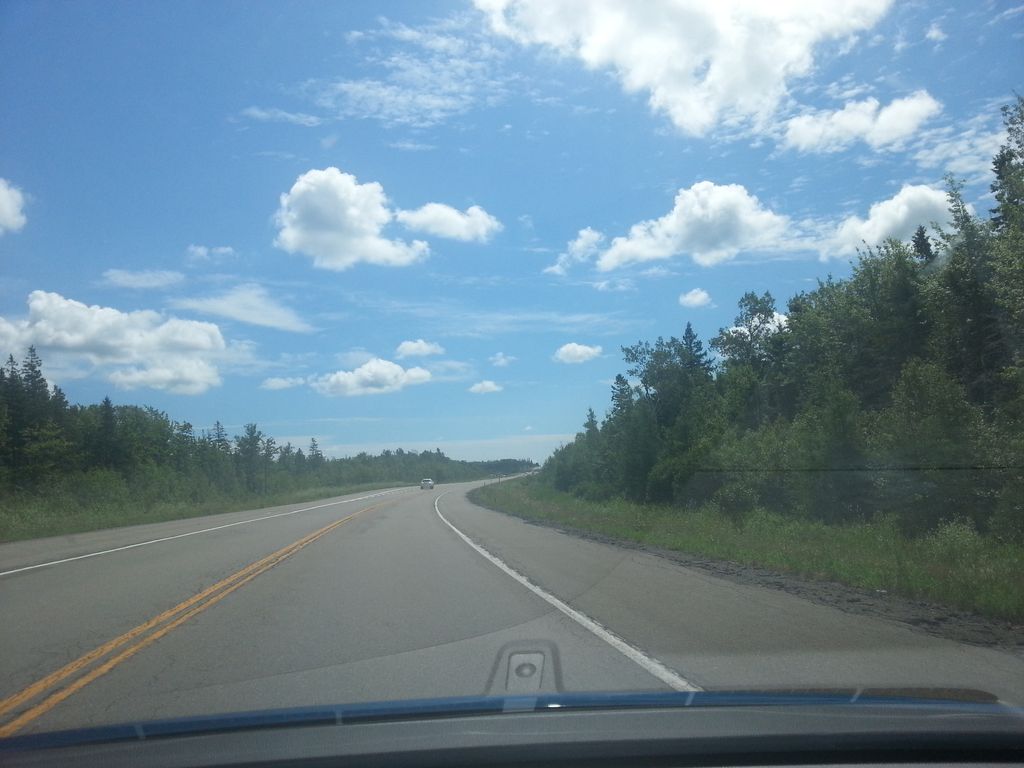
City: charlottetown